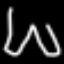
Label: pants